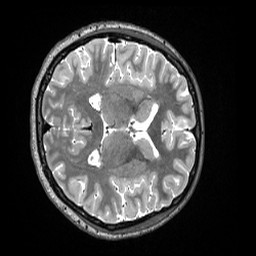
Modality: T2w
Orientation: axial
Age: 29
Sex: female
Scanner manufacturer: siemens
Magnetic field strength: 3 T
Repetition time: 3.2 s
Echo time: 0.563 s